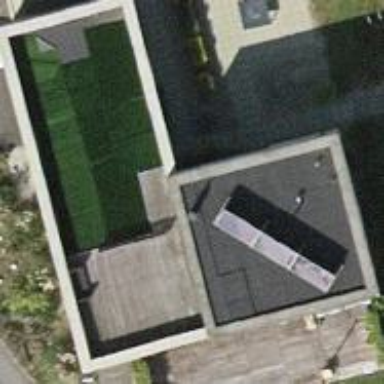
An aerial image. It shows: Detached building.